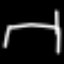
Label: bed